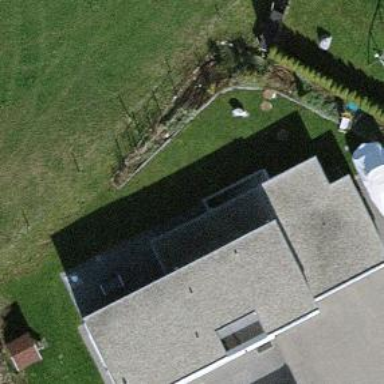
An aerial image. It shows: Detached building.